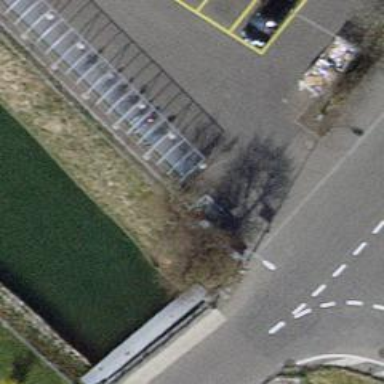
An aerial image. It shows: Bicycle parking facility.